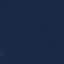
Land use / land cover: SeaLake